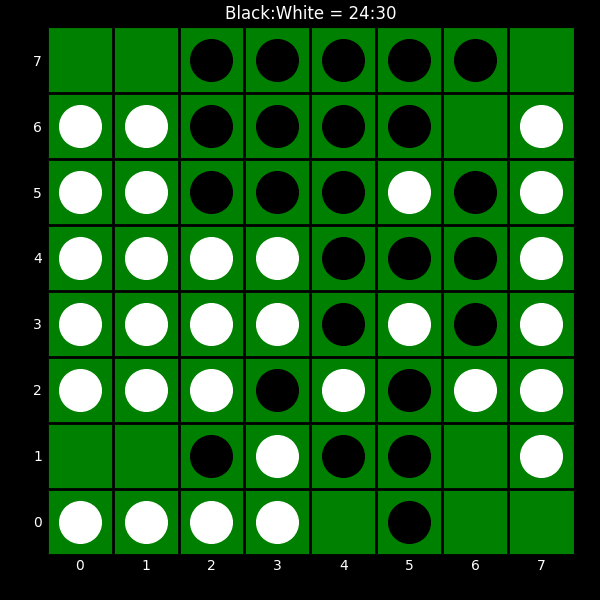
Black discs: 24
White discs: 30